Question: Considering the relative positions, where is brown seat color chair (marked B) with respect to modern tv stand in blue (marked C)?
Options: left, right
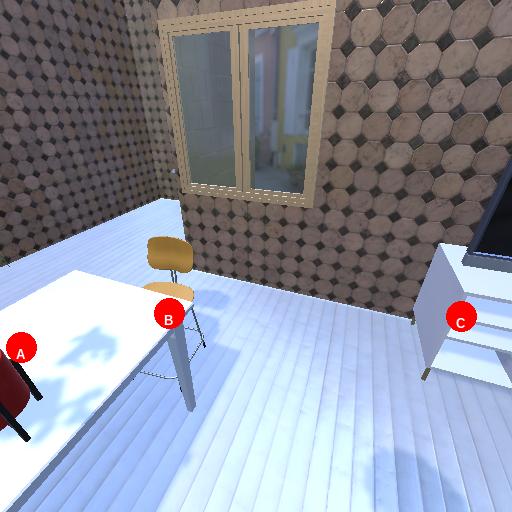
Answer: left